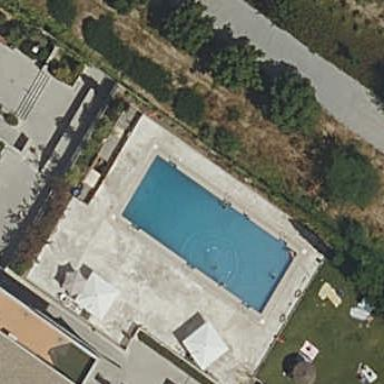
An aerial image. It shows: Swimming pool located in leisure land.